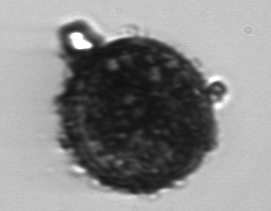
Label: Thalassiosira_TAG_external_detritus